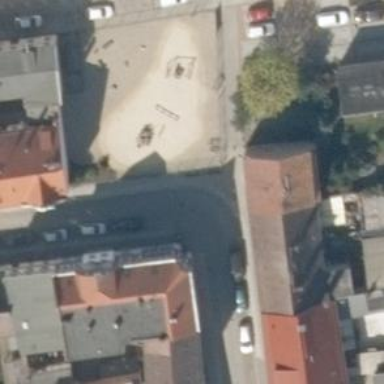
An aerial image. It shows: Playground area for leisure activities on the land.